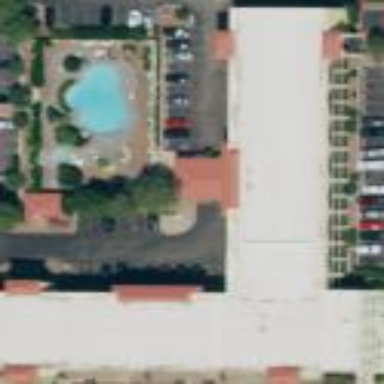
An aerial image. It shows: Hotel building.